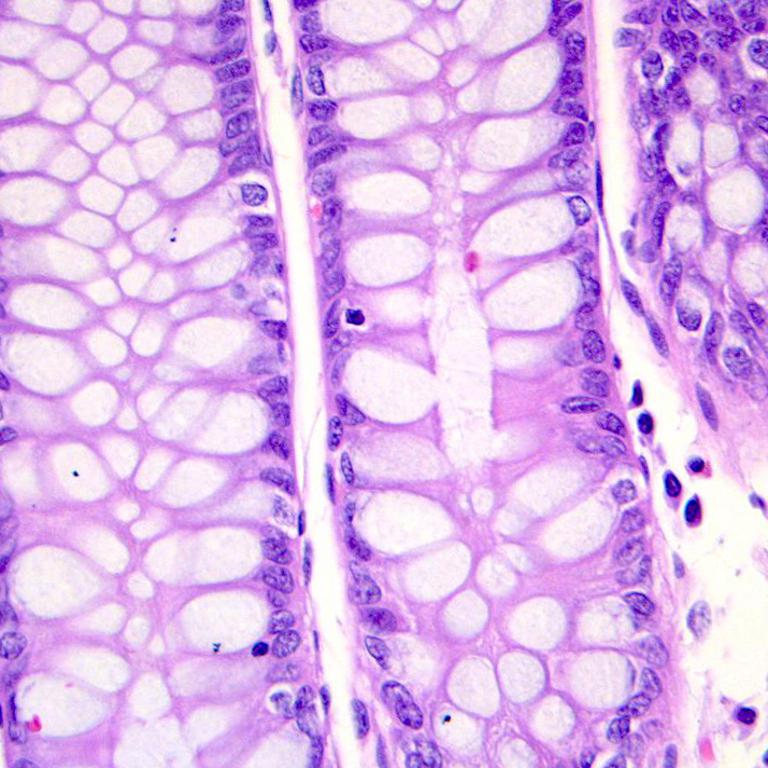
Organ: colon
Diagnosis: benign